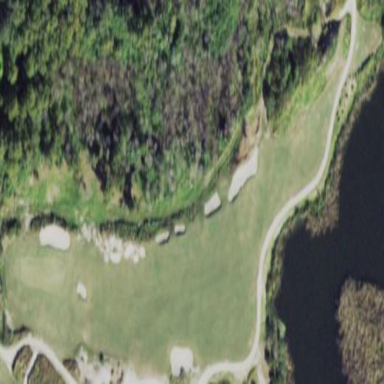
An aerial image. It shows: Golf fairway surrounded by grass.